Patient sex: M
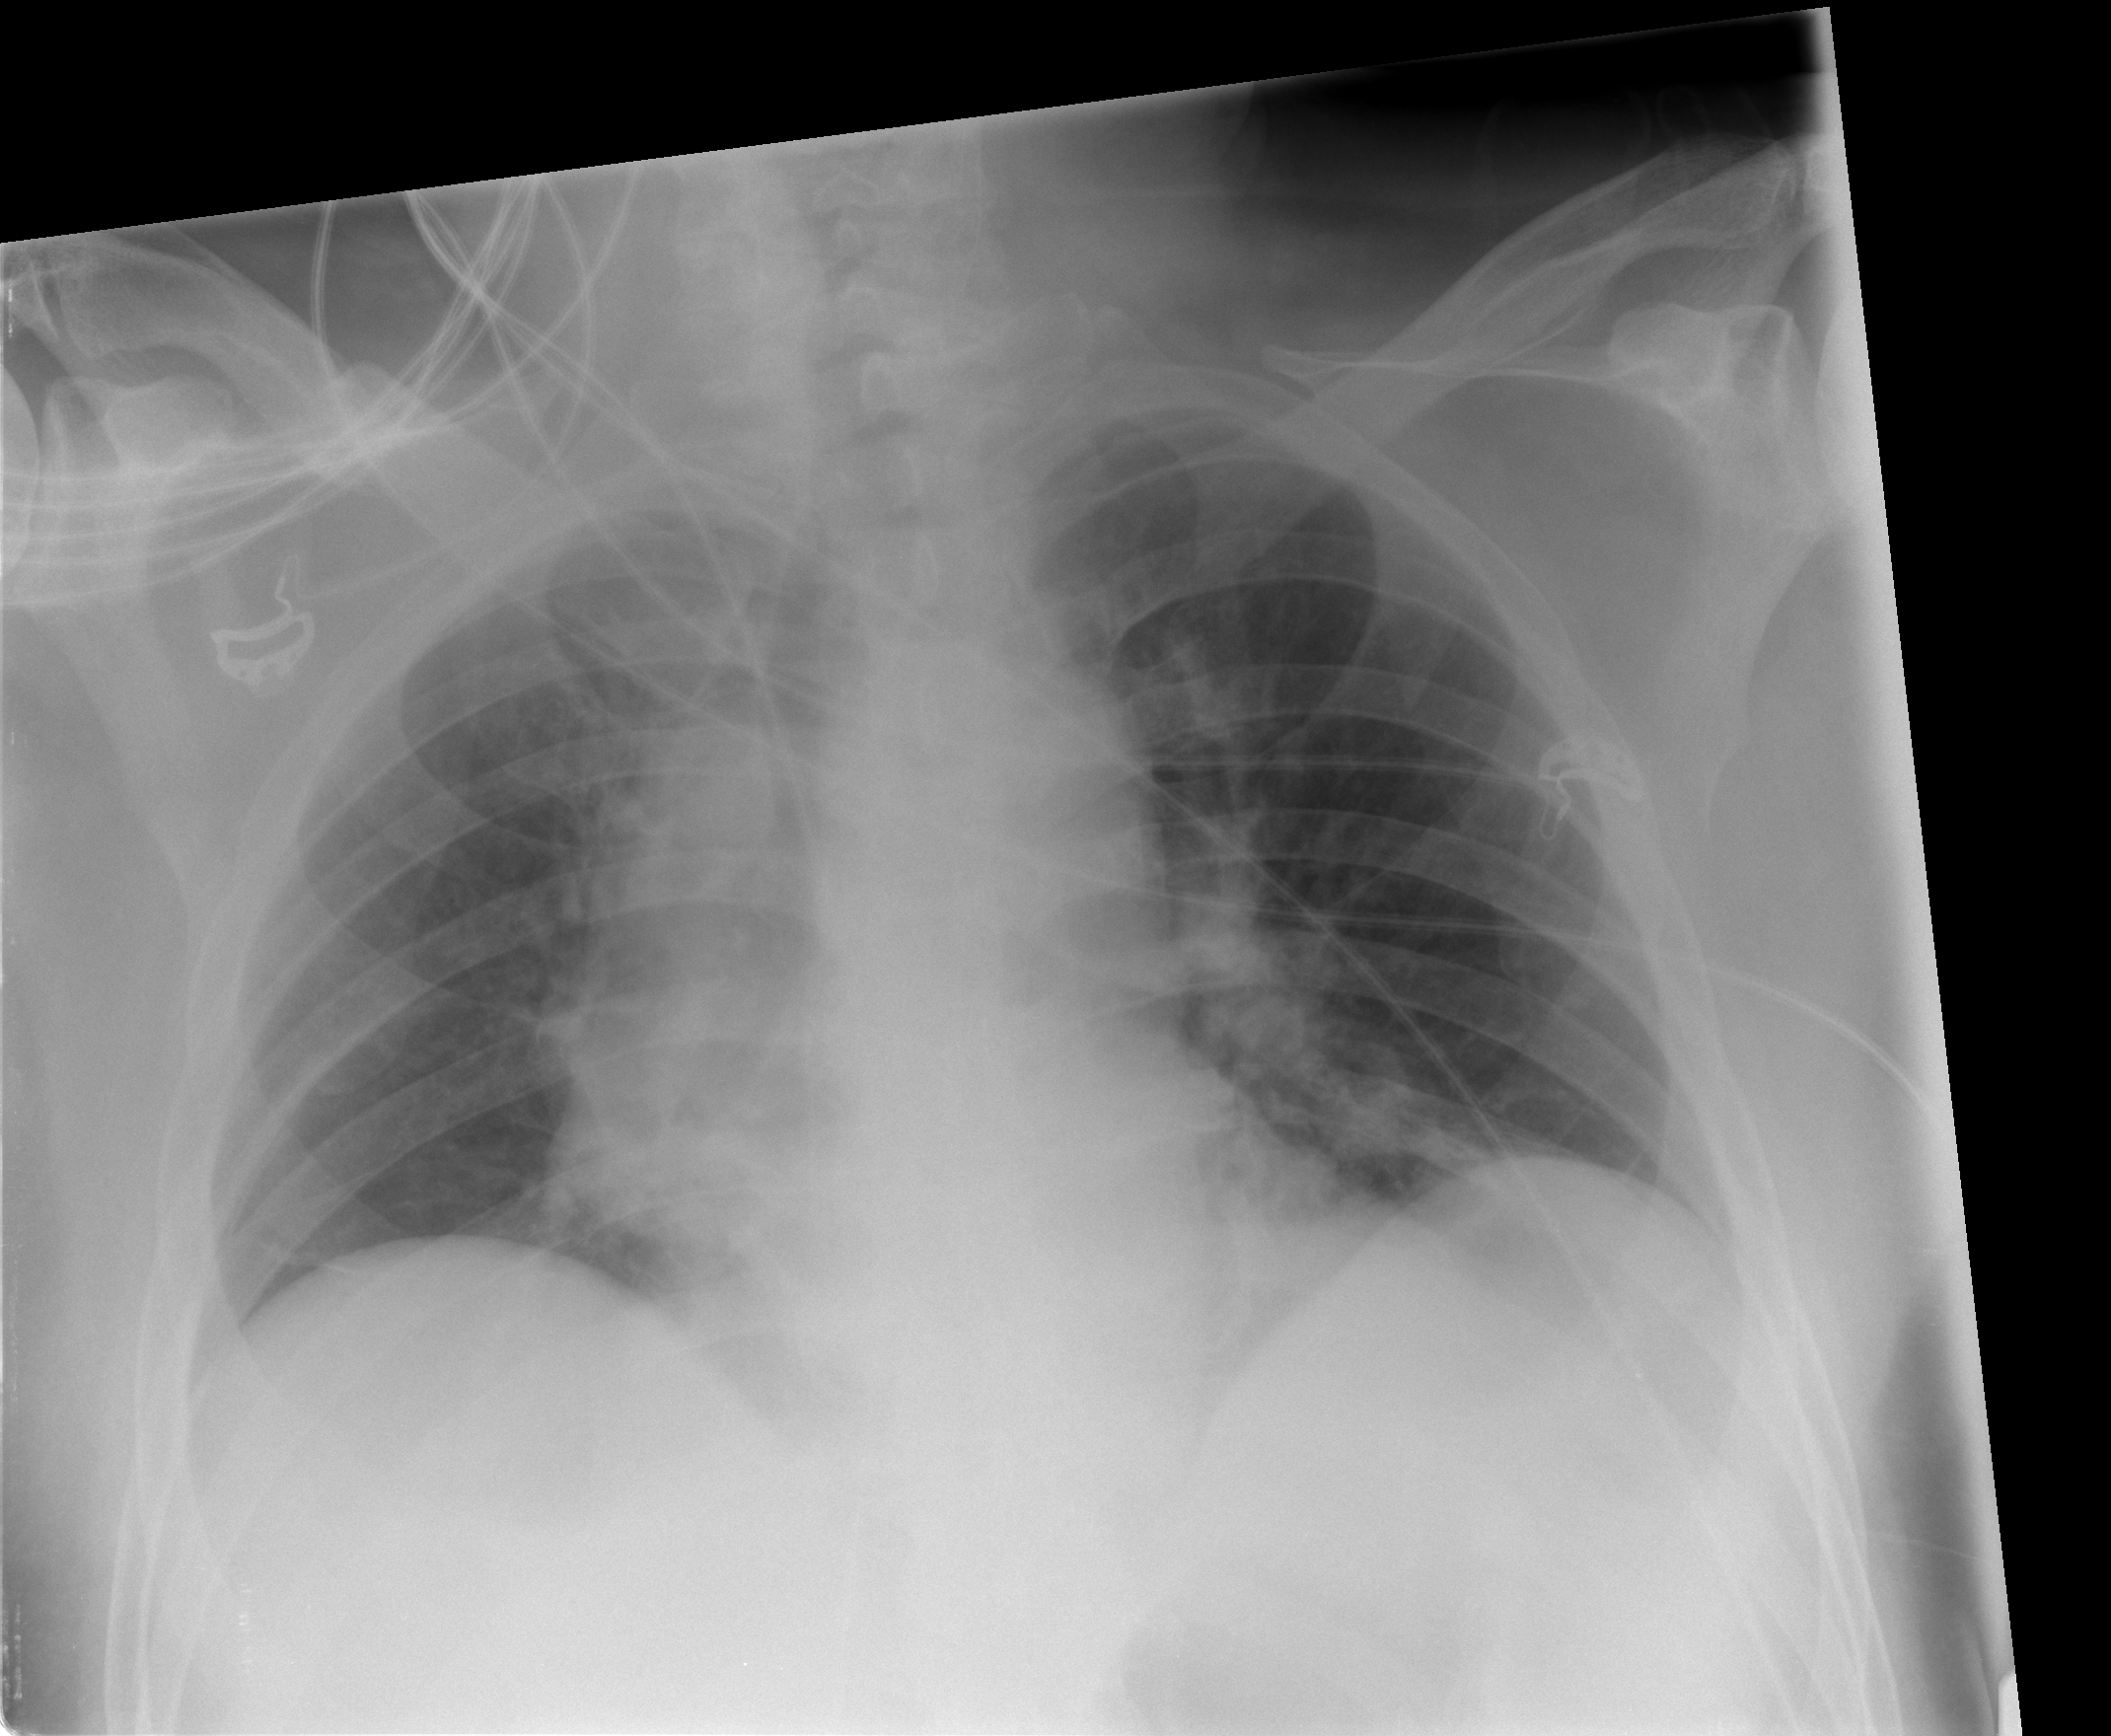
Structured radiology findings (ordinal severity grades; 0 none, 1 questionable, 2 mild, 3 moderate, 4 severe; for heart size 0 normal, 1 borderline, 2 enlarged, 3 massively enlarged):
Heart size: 1
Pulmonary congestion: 0
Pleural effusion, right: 0
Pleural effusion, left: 0
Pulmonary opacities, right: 0
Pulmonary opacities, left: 0
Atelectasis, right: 2
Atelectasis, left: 0